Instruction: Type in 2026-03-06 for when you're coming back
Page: home
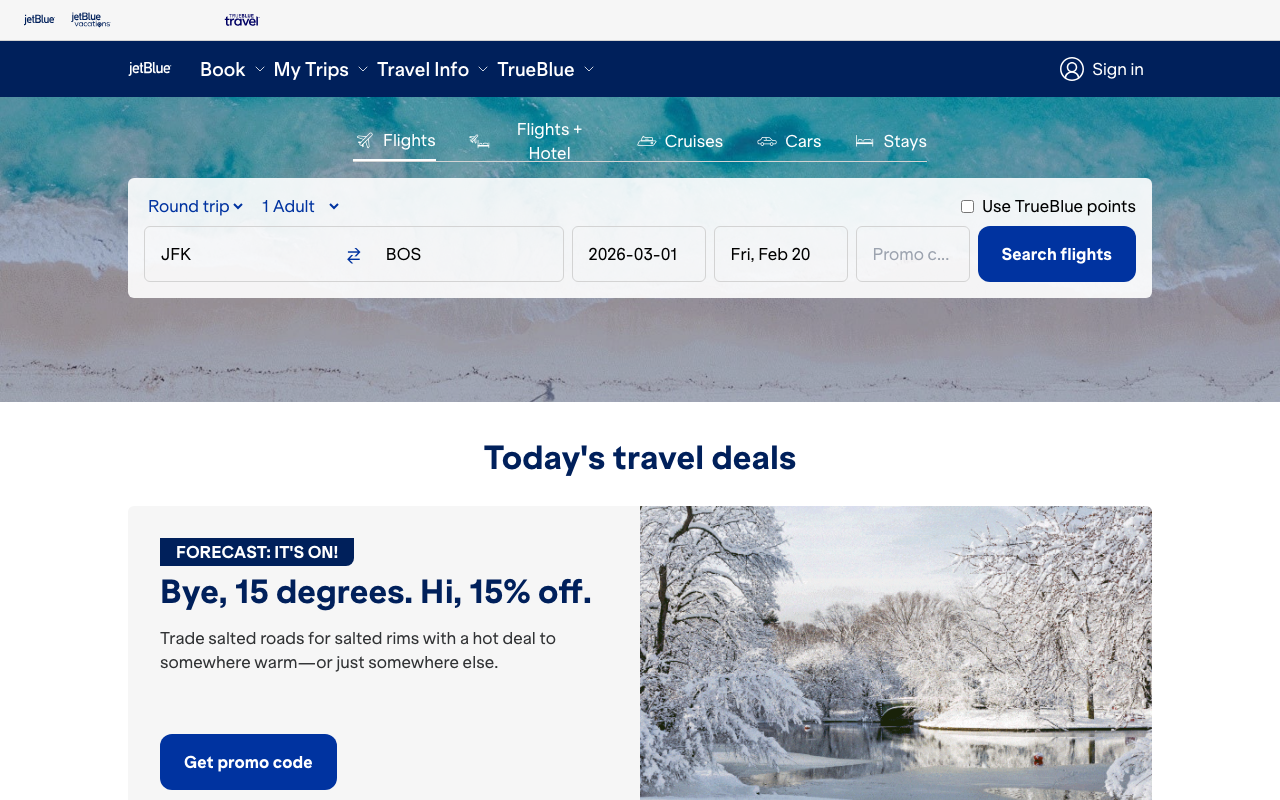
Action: type